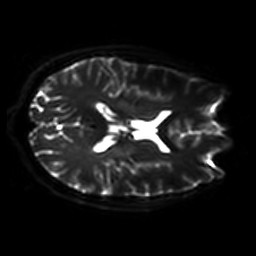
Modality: DWI
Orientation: axial
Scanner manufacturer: philips
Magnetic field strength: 7 T
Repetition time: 9.612 s
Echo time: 0.073 s